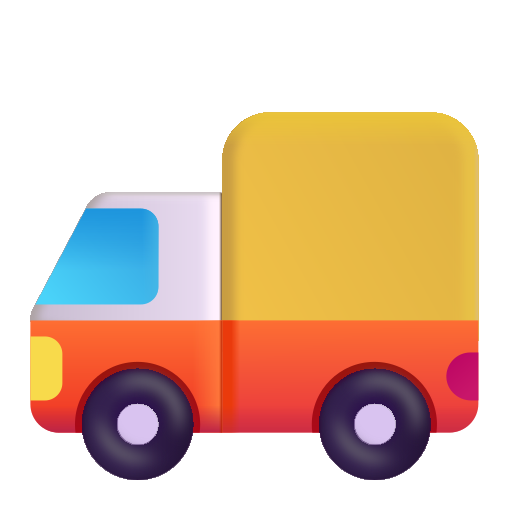
delivery truck color